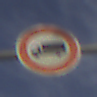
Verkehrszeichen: VerbotFuerKraftfahrzeugeUeberDreiKommaFuenfTonnen
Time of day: MorningAfternoon
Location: Outdoor (Suburban)
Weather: PartlyCloudy
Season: NotSpecified
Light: Natural